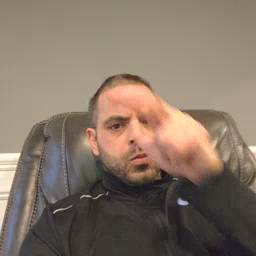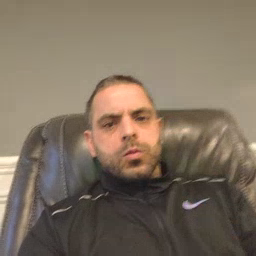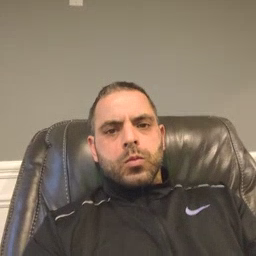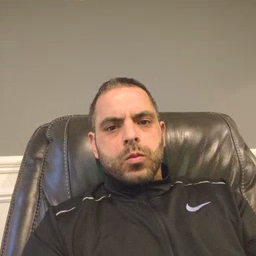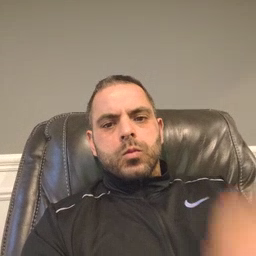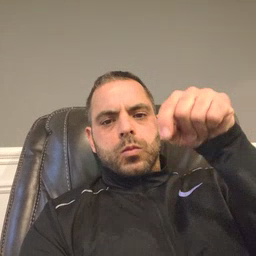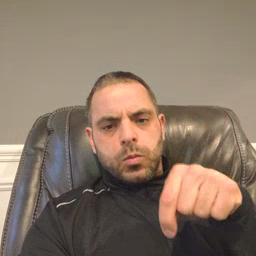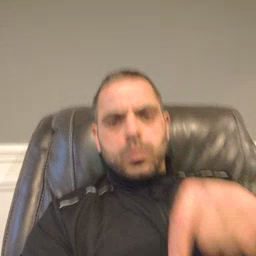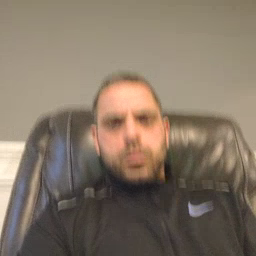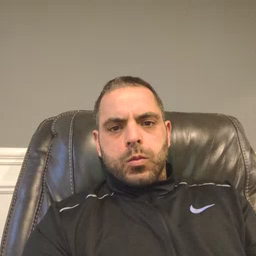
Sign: down